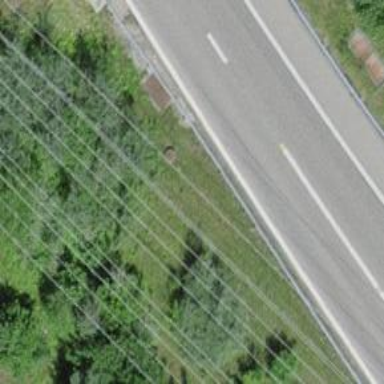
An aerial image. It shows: Guard rail.